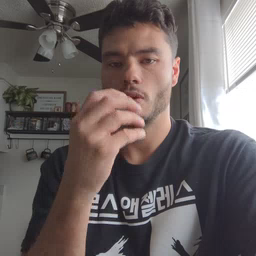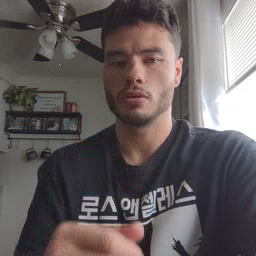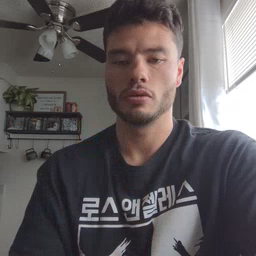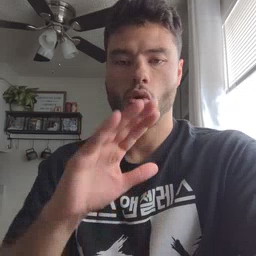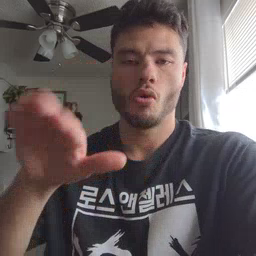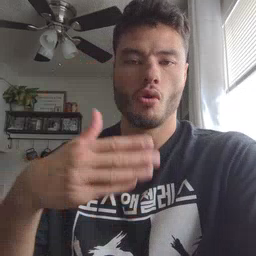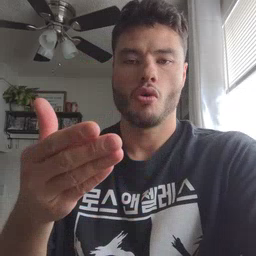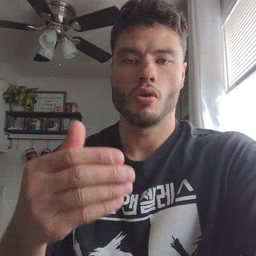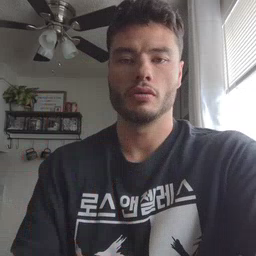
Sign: all